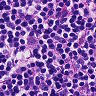
Metastatic tissue present: no